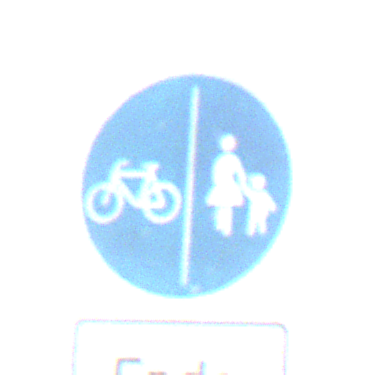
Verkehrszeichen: GetrennterRadUndGehwegRadwegLinks
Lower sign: HinweisDurchVerbaleAngabe2
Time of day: SunriseSunset
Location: Outdoor (Nature)
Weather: Clear
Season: NotSpecified
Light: Natural